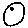
Label: moon